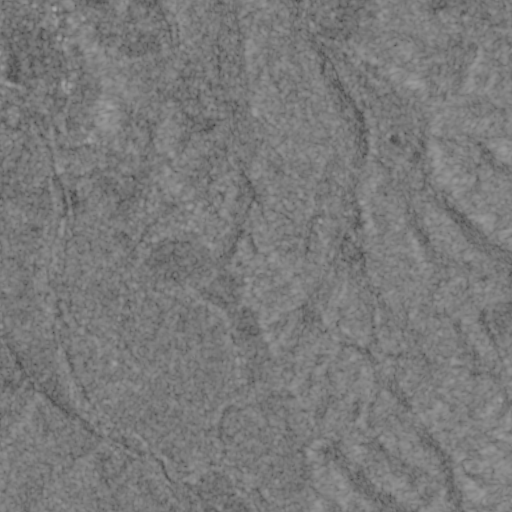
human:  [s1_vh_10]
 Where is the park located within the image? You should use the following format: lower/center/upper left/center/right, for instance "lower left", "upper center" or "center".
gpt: The park is located in the upper left of the image.
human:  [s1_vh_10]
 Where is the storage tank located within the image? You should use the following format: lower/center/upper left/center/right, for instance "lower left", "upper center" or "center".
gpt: The storage tank is located in the upper left of the image.
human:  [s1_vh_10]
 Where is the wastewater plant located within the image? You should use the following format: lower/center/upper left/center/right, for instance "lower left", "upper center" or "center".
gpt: The wastewater plant is located in the center left of the image.
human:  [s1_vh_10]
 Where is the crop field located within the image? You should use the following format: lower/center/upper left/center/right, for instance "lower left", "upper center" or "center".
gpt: There is no crop field in the image.

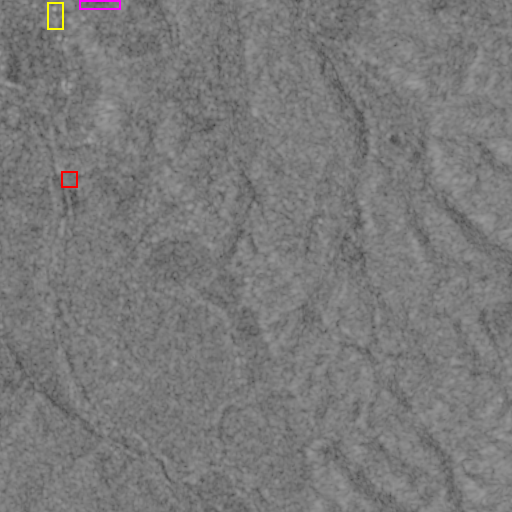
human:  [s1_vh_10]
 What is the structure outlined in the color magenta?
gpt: The structure outlined in magenta is a park.
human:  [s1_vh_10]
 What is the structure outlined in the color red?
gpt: The structure outlined in red is a wastewater plant.
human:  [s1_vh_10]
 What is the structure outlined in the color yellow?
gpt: The structure outlined in yellow is a building.
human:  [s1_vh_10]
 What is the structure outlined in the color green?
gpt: There is no green outline.